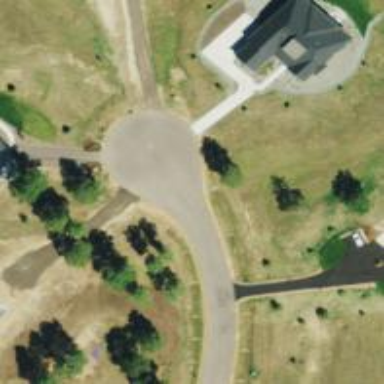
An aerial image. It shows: Asphalt turning circle on the road.